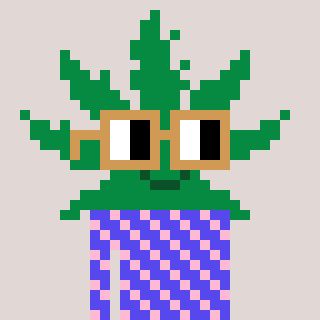
a pixel art character with square brown glasses, a weed-shaped head and a computerblue-colored body on a warm background